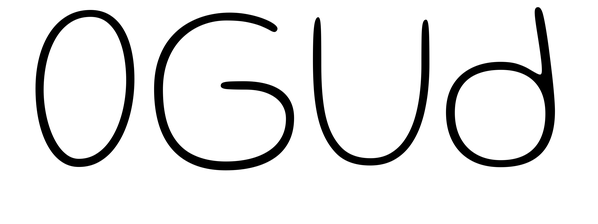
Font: Gluten_Thin